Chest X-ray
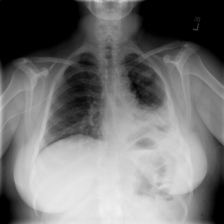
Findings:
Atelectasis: negative
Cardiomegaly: negative
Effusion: positive
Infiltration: positive
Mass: negative
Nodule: negative
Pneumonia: negative
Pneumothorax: negative
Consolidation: negative
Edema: negative
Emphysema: negative
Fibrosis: negative
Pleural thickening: negative
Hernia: negative